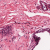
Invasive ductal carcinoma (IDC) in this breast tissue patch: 0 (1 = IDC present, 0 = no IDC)